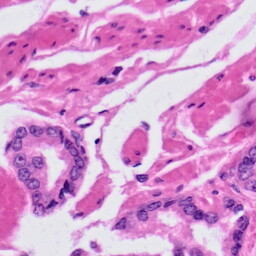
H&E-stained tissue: Prostate